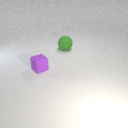
small purple rubber cube in front of large green rubber sphere